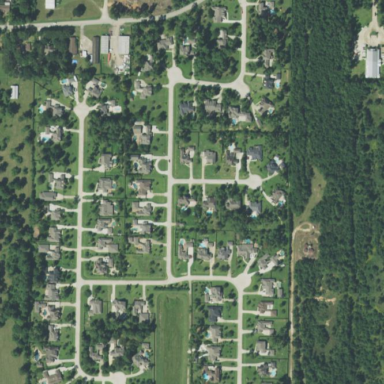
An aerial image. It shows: Neighbourhood with single-family residential houses.